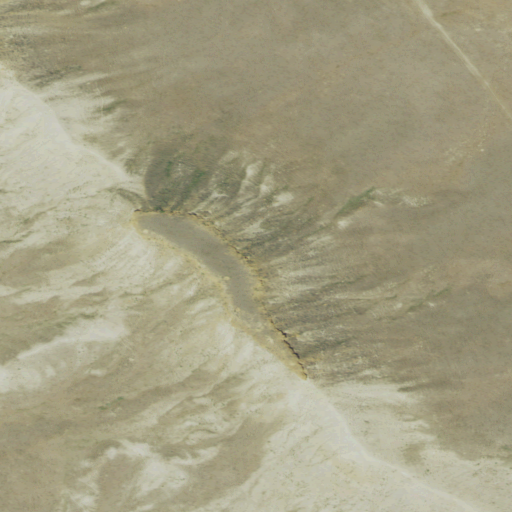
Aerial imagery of mountain in Montana named Twin Buttes containing grassland and shrub